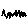
Label: zigzag